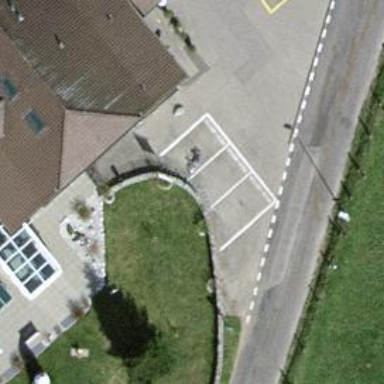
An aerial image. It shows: Post box.